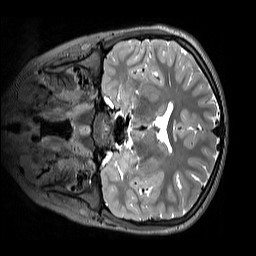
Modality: T2w
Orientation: coronal
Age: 11
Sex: male
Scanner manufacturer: siemens
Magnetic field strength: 3 T
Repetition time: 3.2 s
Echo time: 0.408 s